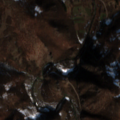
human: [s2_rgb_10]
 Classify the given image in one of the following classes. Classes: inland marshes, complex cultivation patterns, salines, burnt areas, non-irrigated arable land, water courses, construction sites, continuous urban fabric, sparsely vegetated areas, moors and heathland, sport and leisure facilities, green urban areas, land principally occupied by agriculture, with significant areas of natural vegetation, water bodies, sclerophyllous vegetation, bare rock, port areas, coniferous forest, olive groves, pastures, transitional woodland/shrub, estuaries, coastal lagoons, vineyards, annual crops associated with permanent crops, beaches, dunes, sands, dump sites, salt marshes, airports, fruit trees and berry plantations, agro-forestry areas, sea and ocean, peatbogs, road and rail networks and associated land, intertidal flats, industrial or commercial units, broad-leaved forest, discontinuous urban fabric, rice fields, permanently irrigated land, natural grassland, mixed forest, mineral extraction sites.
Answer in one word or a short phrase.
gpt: land principally occupied by agriculture, with significant areas of natural vegetation, broad-leaved forest, transitional woodland/shrub